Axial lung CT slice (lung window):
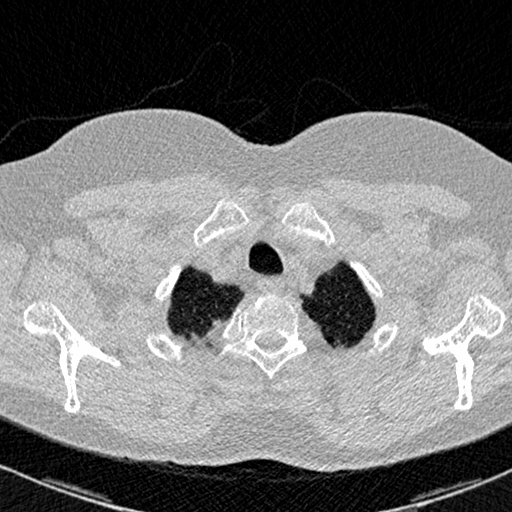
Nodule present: no